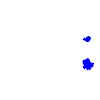
Particle: electron